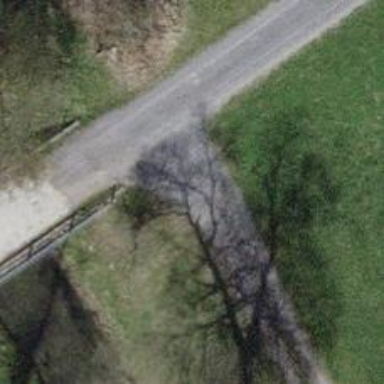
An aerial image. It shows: Track road with grade3 tracktype.